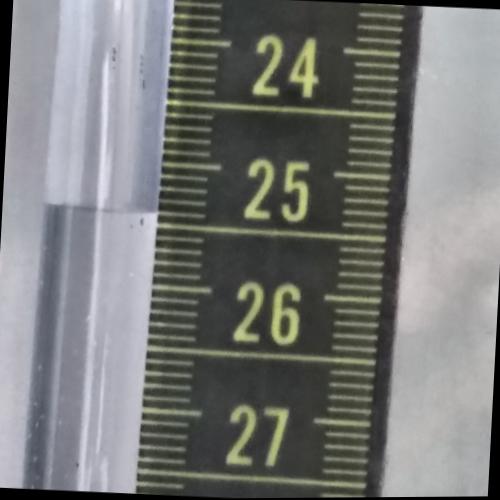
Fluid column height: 25.4 cm